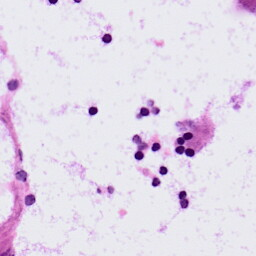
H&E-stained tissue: LymphNode